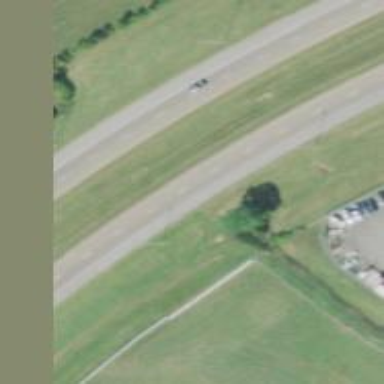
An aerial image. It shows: Expressway with dual carriageways made of asphalt at trunk level.